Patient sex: M
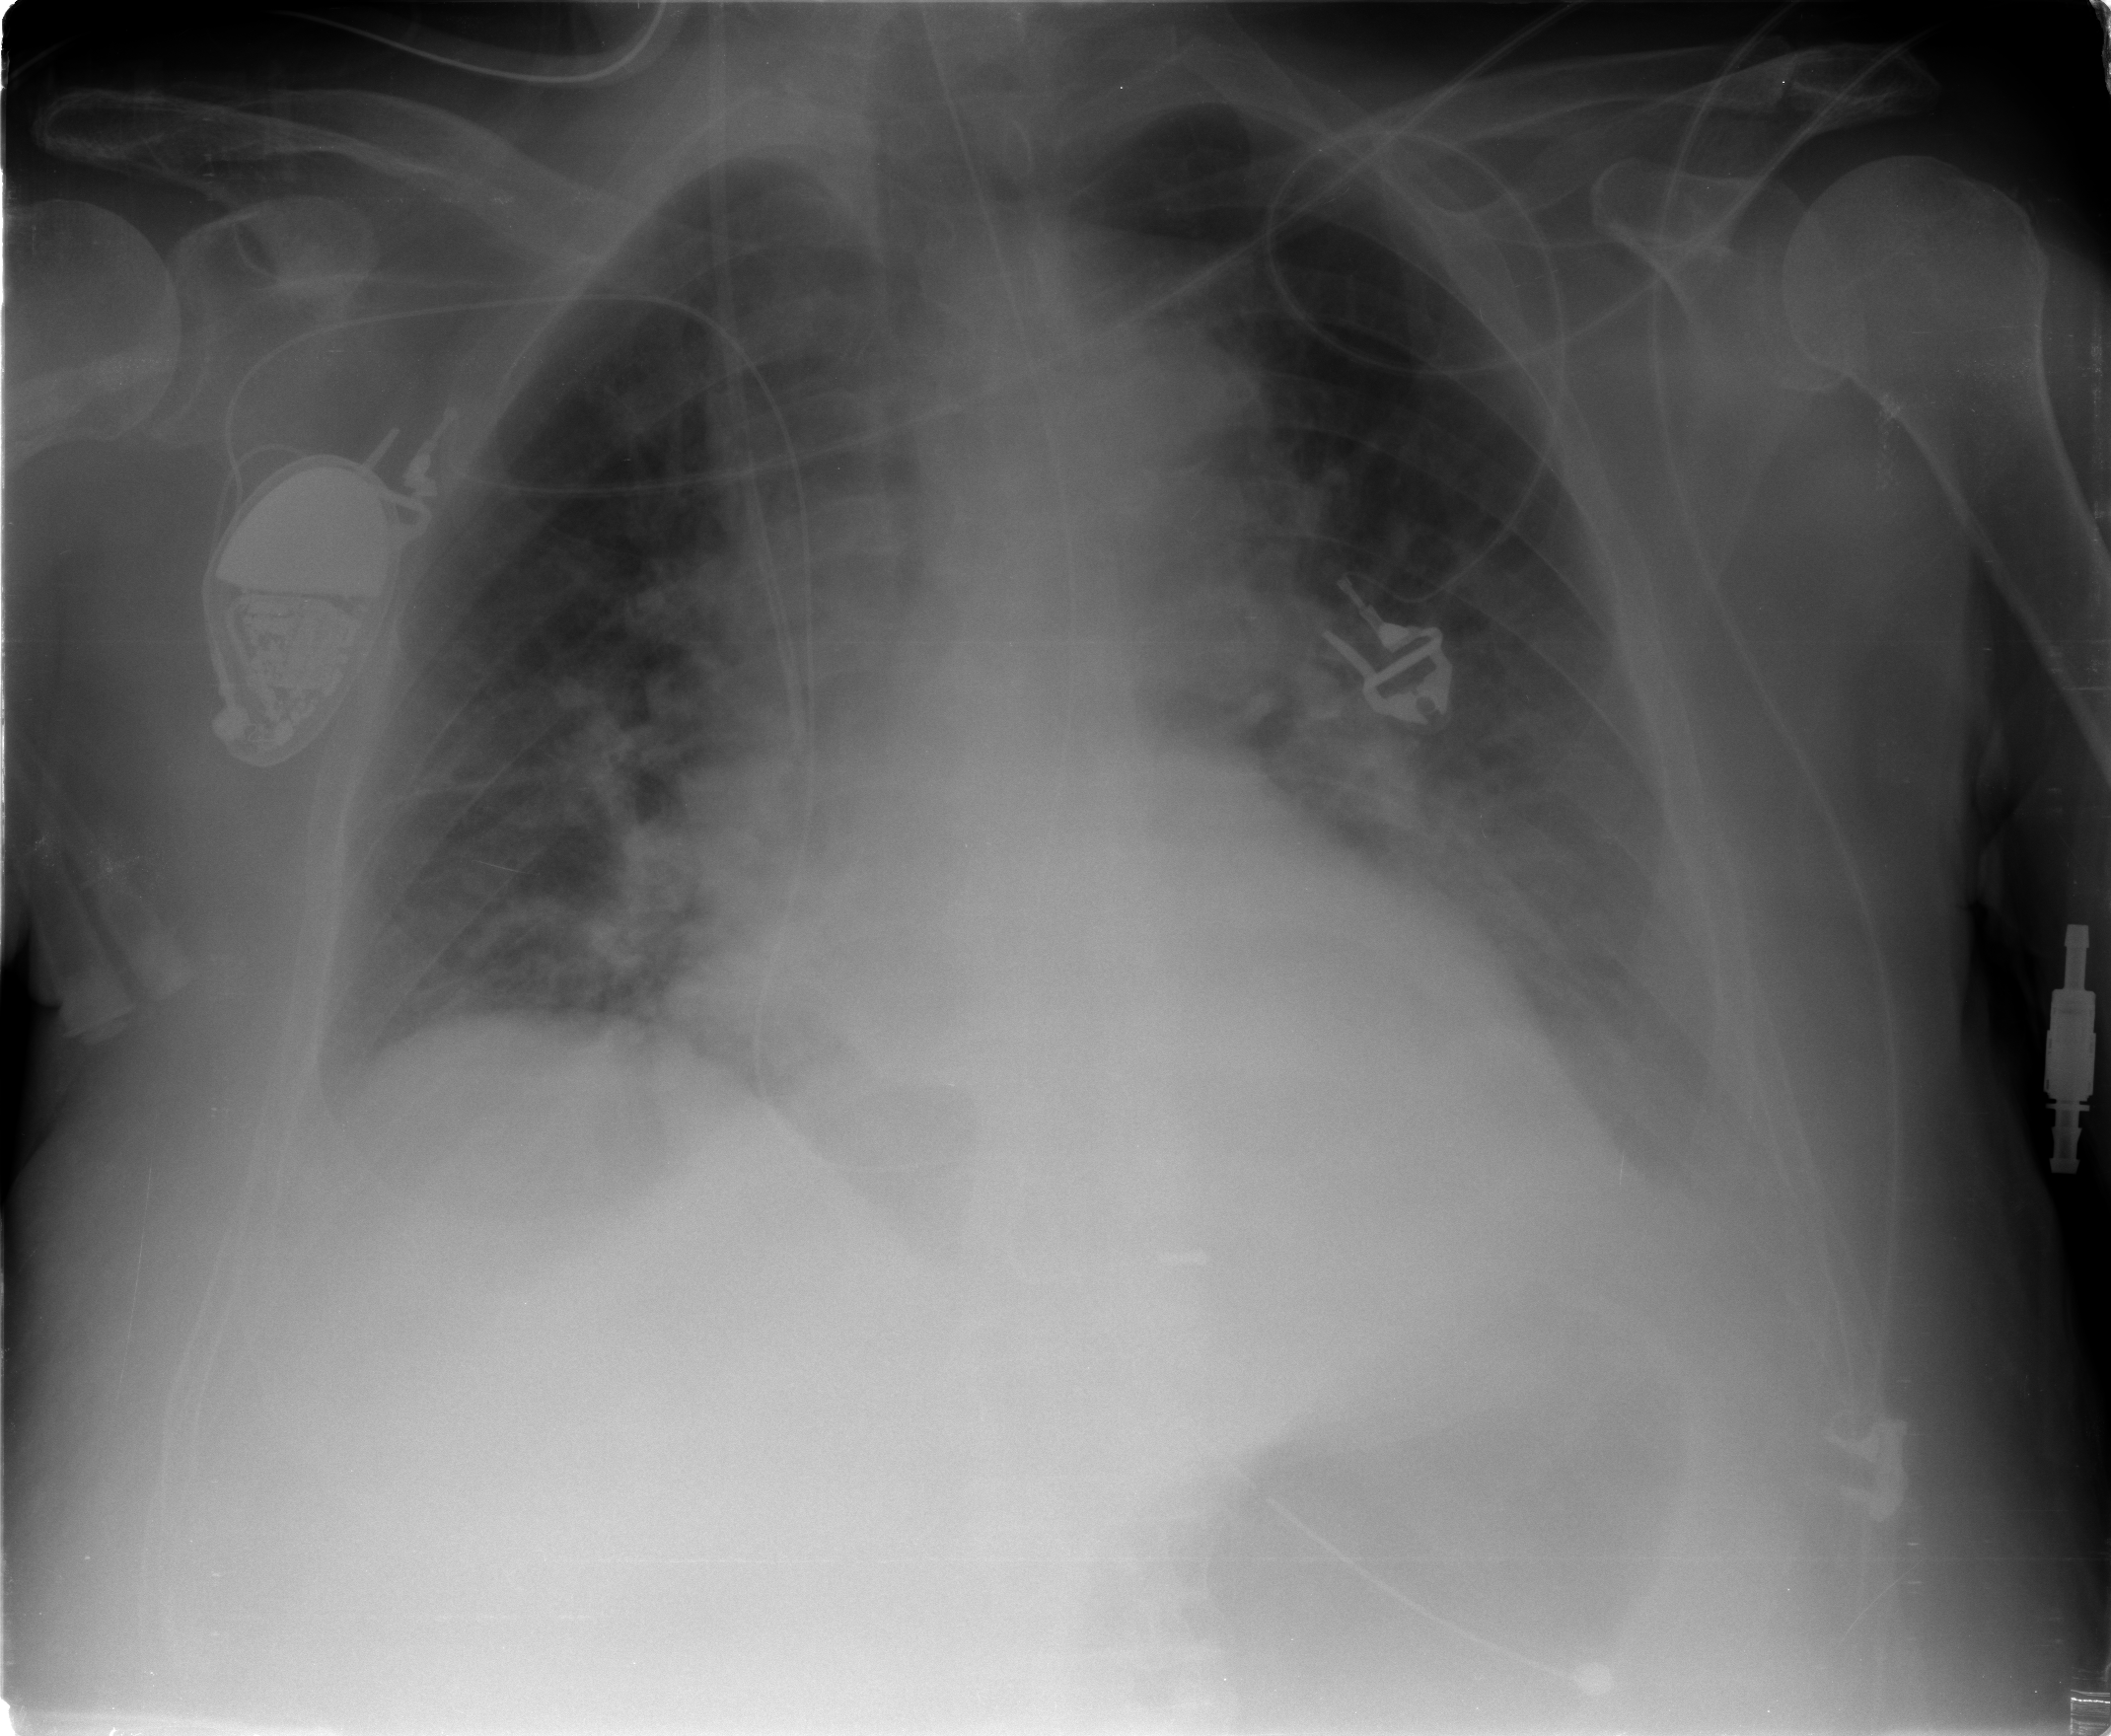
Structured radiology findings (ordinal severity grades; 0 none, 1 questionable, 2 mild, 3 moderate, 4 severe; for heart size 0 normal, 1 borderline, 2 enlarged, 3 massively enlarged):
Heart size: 2
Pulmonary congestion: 2
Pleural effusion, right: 1
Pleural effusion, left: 2
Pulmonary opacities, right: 1
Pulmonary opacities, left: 1
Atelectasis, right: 2
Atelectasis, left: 2